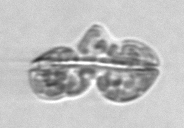
Label: Karenia